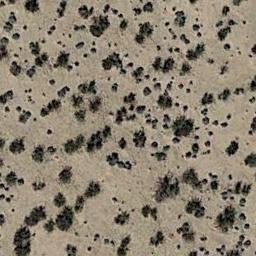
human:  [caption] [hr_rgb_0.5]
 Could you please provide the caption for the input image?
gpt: There are some dry bushes make up the chaparral on the desert .

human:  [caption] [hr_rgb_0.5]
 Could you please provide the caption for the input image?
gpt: A lot of chaparrals grow in the desert .

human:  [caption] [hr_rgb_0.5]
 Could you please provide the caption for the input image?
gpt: Chaparral is evenly distributed on the sand .

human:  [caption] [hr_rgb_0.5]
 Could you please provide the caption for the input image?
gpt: There is a path and scattered trees in the jungle .

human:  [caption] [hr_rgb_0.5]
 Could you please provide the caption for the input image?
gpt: The chaparral is not evenly distributed .